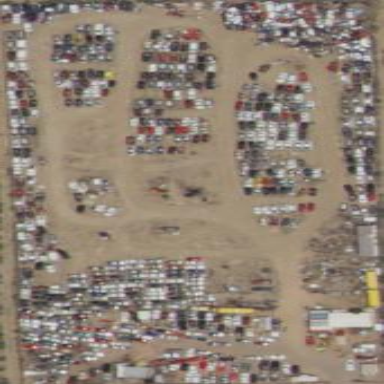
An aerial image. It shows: Industrial area designated as scrap yard.